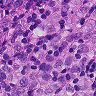
Metastatic tissue present: yes